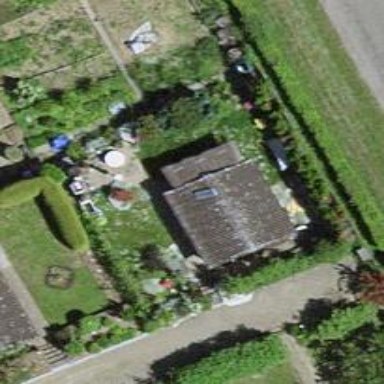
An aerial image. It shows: Allotment house.